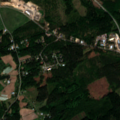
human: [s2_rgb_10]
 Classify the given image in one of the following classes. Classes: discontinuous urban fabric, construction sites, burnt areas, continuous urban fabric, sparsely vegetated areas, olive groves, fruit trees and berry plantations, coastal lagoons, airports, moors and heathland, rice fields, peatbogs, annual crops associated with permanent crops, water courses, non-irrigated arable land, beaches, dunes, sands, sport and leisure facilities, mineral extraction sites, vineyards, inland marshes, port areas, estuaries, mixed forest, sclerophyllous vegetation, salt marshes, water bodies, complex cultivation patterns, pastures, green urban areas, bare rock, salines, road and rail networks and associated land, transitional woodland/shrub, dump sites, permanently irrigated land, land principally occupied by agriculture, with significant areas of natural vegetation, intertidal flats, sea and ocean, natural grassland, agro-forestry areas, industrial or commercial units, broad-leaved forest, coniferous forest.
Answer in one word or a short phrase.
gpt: land principally occupied by agriculture, with significant areas of natural vegetation, coniferous forest, mixed forest, transitional woodland/shrub